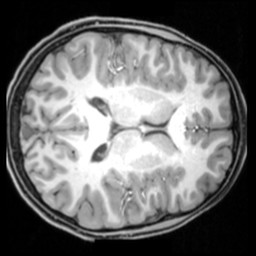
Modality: T1w
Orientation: axial
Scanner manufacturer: siemens
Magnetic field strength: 3 T
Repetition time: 1.9 s
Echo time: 0.00397 s